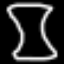
Label: hourglass